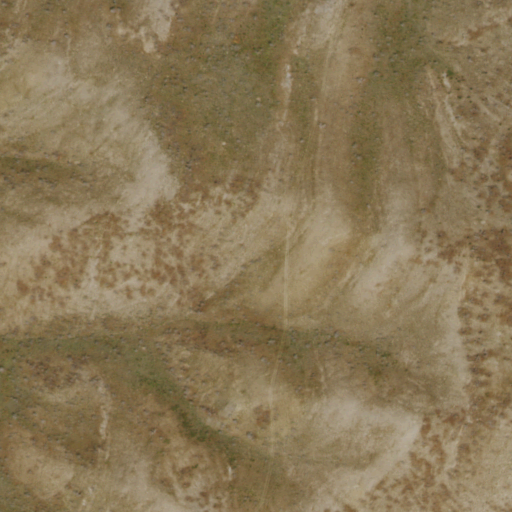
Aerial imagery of ridge(s) in Nevada named Ninemile Ridge containing grassland, evergreen forest, and shrub